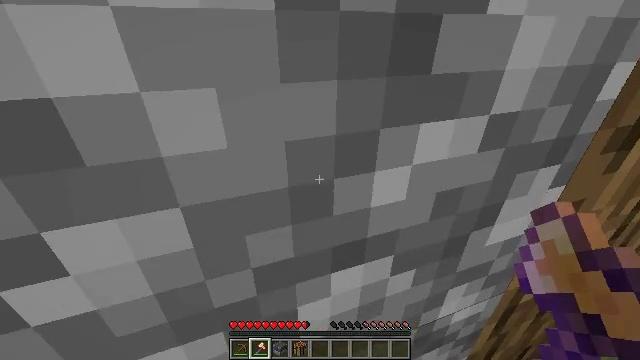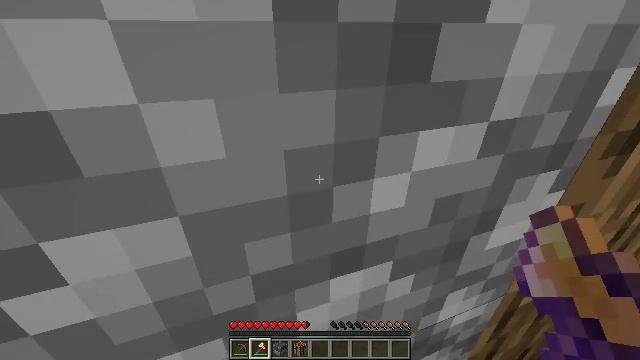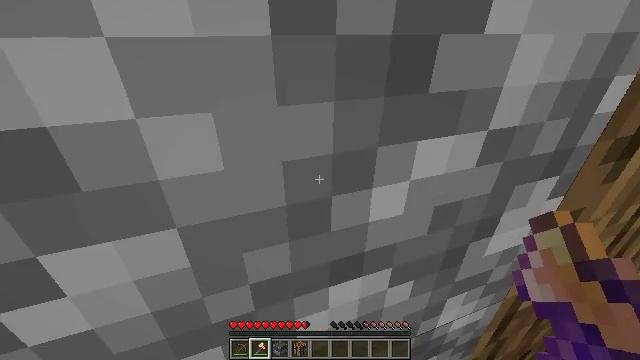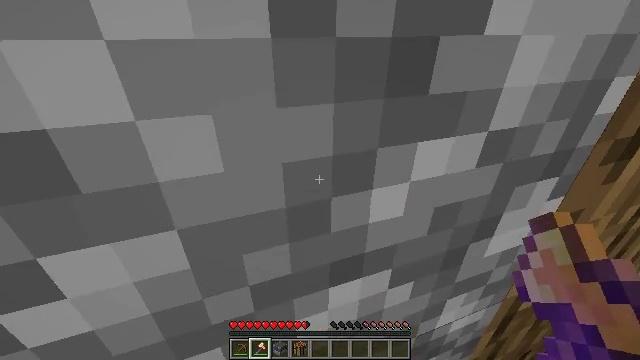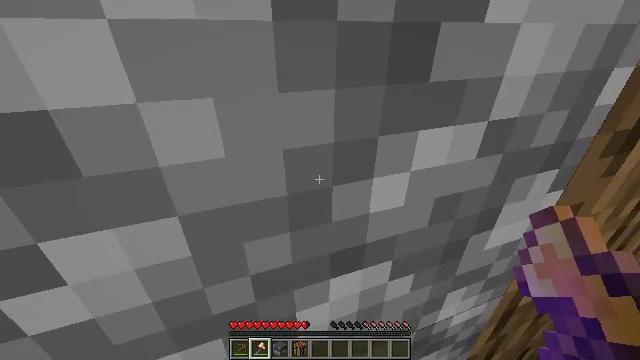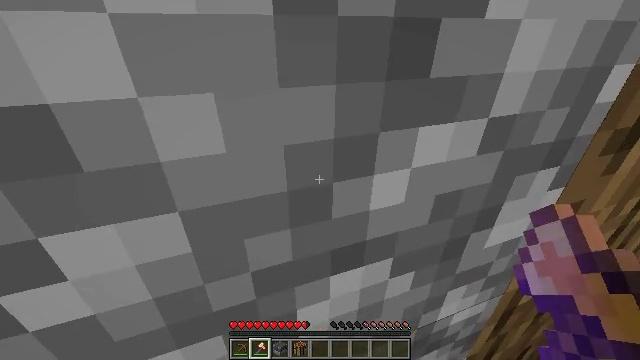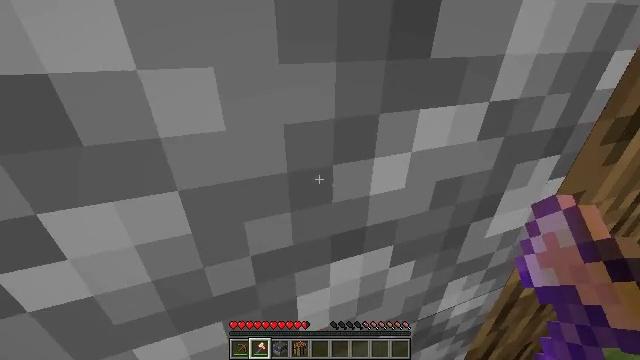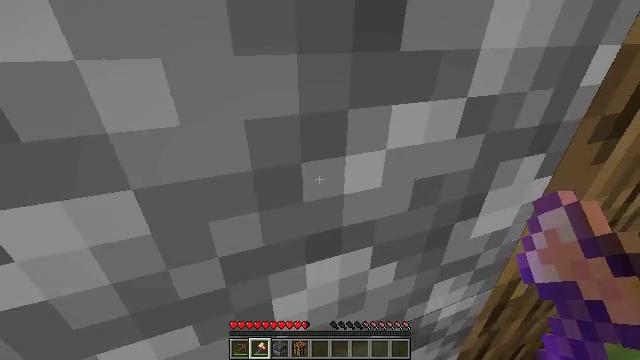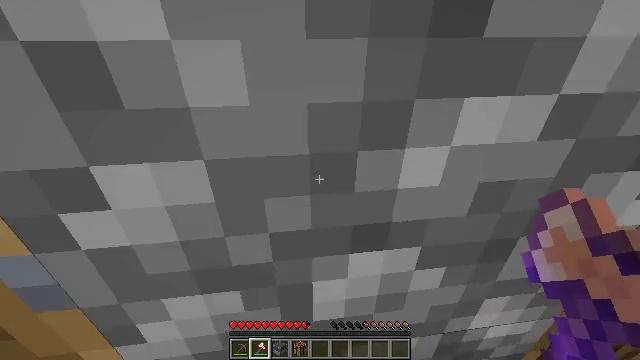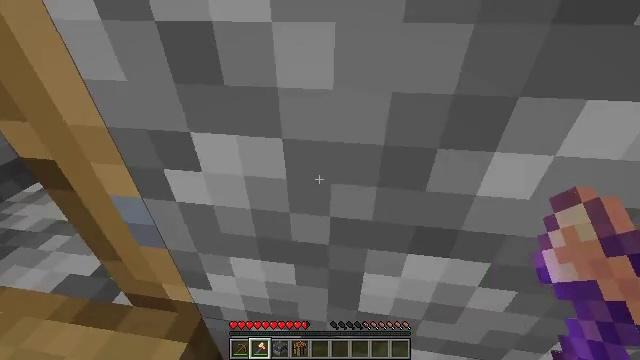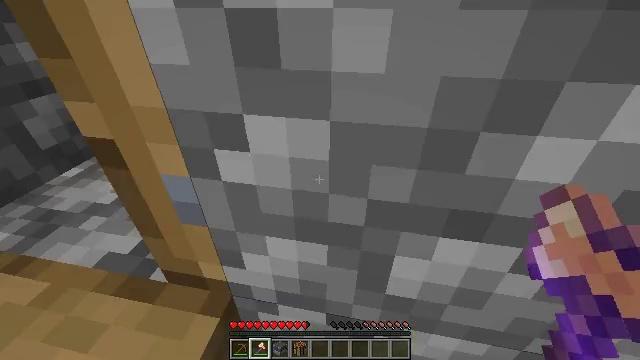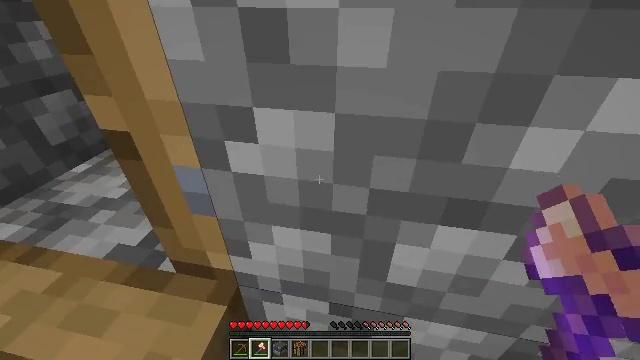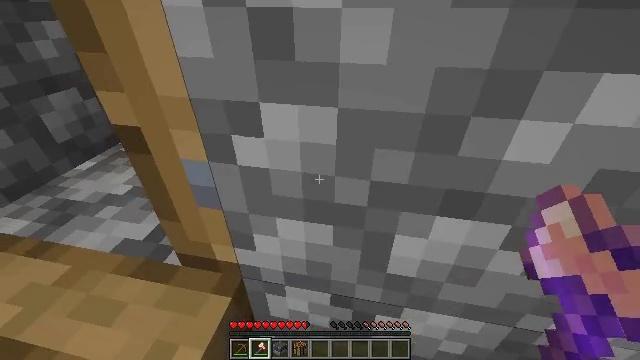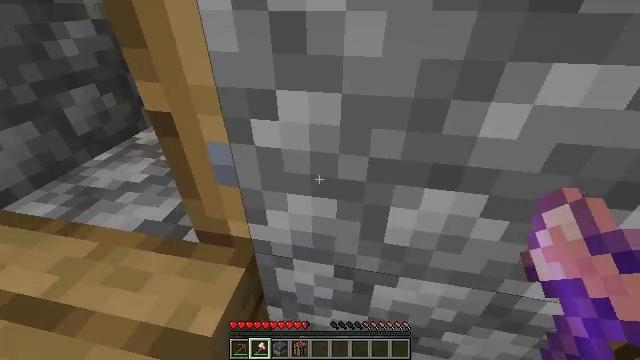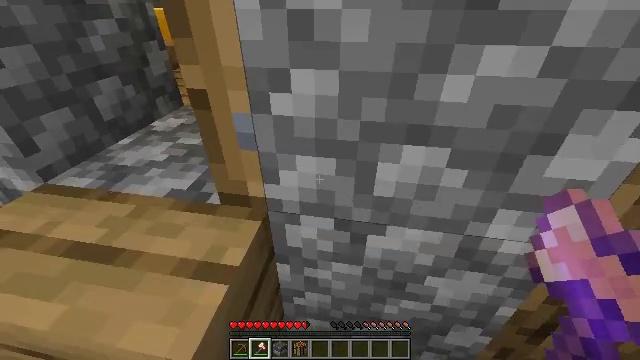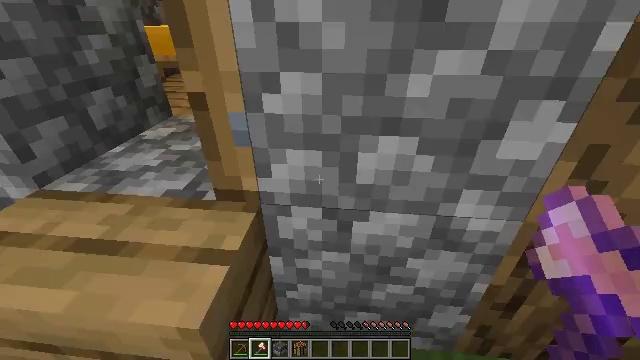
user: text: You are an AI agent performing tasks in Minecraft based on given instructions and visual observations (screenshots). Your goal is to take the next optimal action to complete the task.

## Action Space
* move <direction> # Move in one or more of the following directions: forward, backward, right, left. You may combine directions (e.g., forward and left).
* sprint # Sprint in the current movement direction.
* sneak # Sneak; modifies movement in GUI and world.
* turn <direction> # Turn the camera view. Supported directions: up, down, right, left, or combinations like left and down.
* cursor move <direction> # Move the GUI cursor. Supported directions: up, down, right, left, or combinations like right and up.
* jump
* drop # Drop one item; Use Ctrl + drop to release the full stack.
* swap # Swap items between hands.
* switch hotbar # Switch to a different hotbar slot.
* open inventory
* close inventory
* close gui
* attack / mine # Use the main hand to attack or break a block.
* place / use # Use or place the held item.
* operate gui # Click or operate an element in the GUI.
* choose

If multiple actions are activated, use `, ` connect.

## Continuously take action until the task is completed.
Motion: motion action
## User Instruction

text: Gather the blast furnace into your inventory.
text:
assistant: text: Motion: move left
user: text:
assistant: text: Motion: move left
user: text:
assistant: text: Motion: move left
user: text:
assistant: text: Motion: move forward
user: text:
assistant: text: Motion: move forward
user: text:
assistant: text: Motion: move forward
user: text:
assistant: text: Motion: move forward
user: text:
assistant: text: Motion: move forward and move left, turn left and down
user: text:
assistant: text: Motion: move left, turn left and down
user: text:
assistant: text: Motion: move left, turn left
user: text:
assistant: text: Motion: move left
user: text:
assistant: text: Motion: move left
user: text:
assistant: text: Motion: move back
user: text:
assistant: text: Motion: move back, turn right
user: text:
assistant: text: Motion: move back, turn right and up
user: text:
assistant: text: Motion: move back, turn right and up
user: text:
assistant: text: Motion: move back
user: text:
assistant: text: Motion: move back
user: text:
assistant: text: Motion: move back and move left
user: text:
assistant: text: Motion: move left, turn right
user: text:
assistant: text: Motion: move left, turn right
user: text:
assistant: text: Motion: move forward and move left
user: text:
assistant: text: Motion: move forward and move left, turn right
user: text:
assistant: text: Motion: move forward and move left, turn right
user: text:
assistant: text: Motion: move forward and move left
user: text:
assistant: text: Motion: move forward
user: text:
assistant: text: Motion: move forward
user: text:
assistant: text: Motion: move forward
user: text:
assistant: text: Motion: move forward
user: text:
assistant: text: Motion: move forward